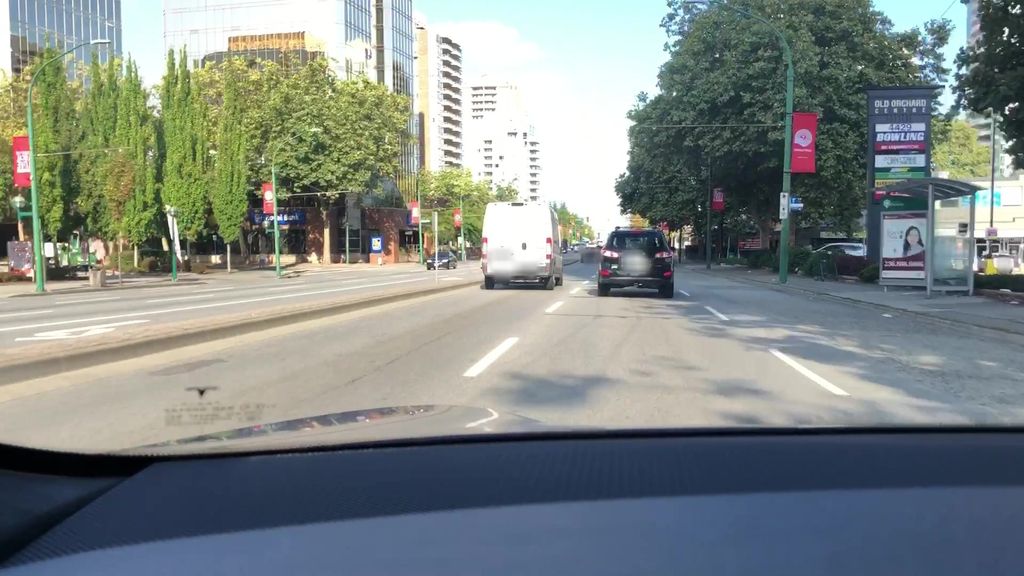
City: vancouver